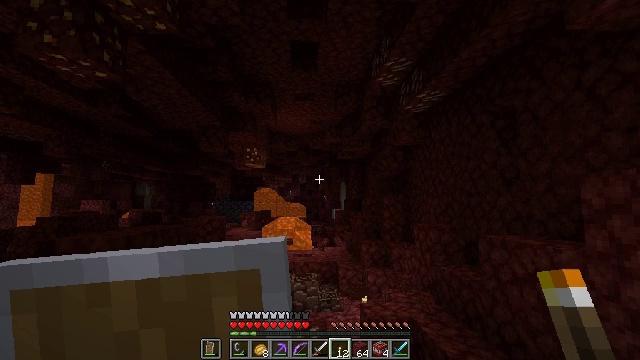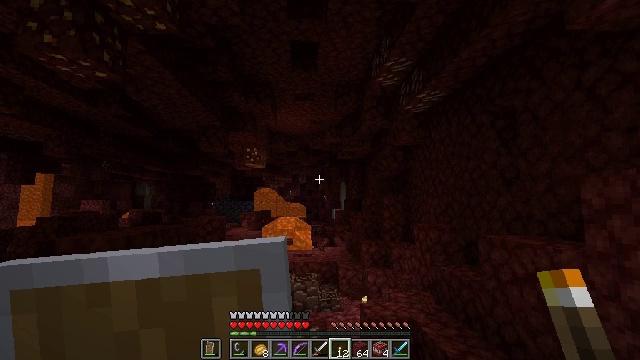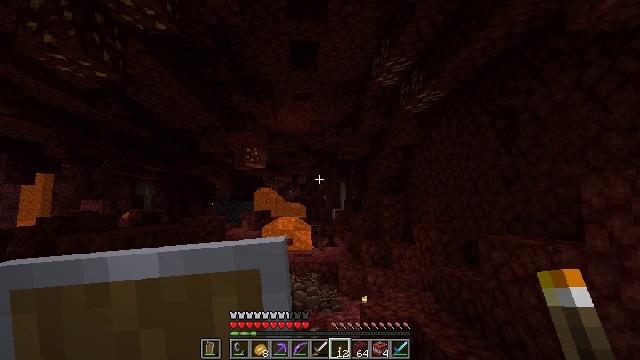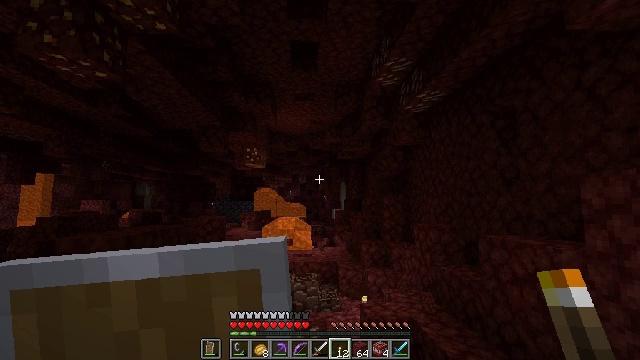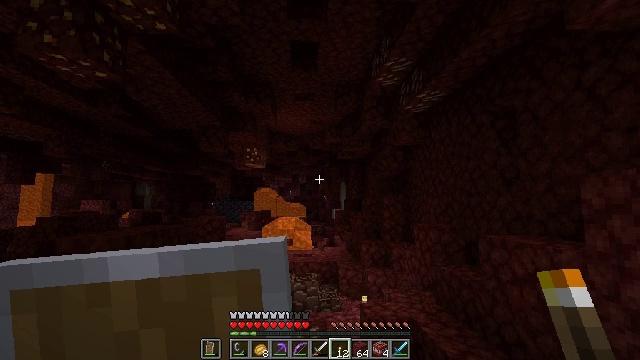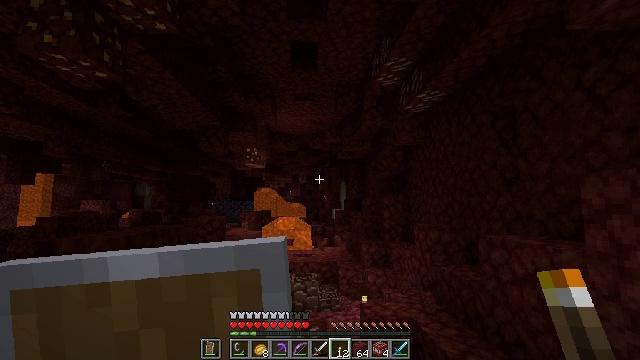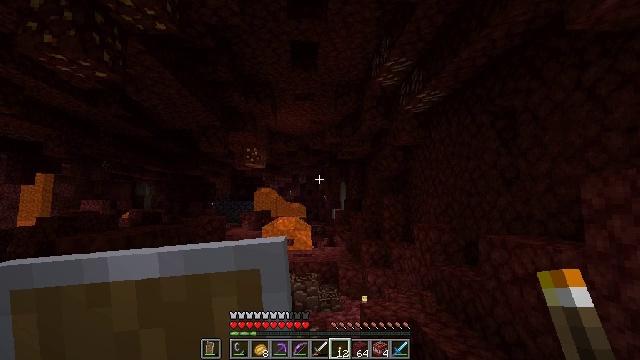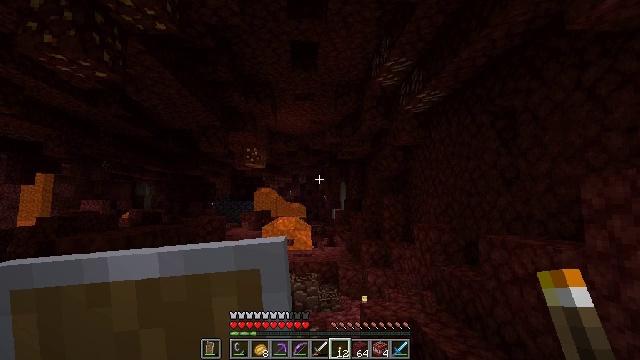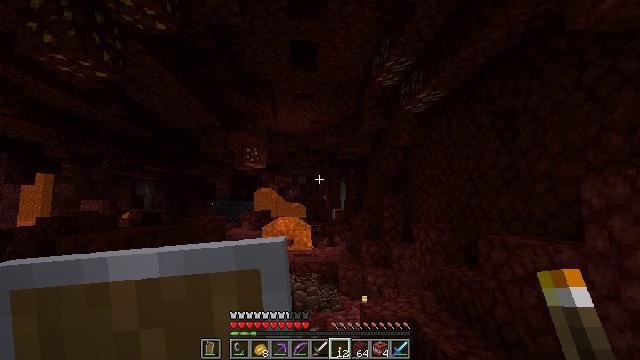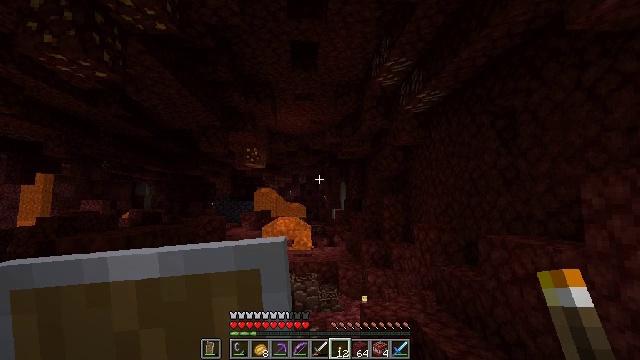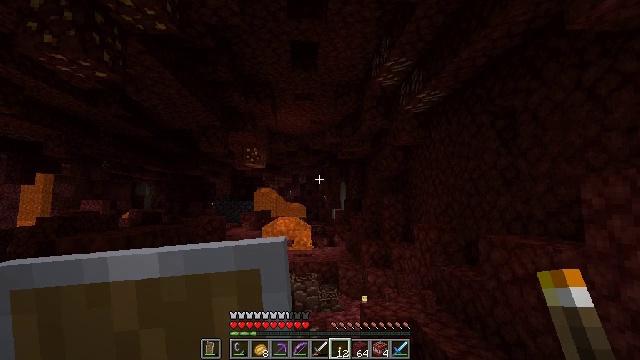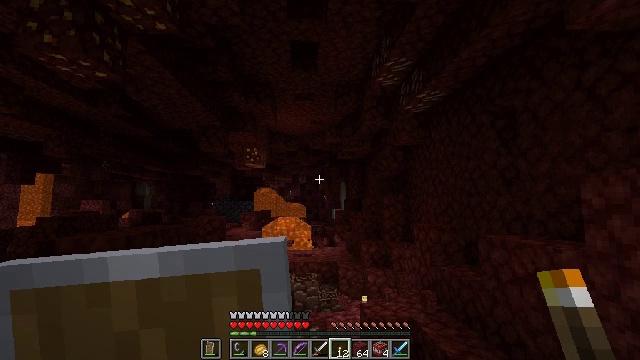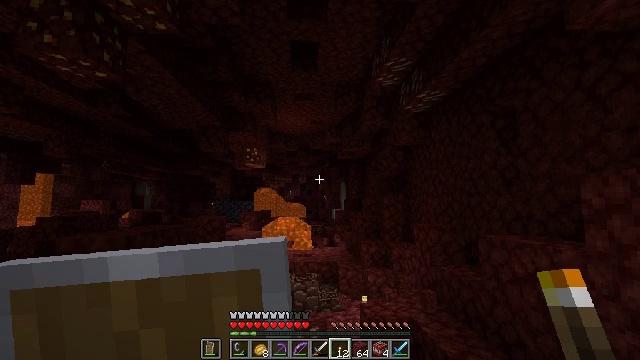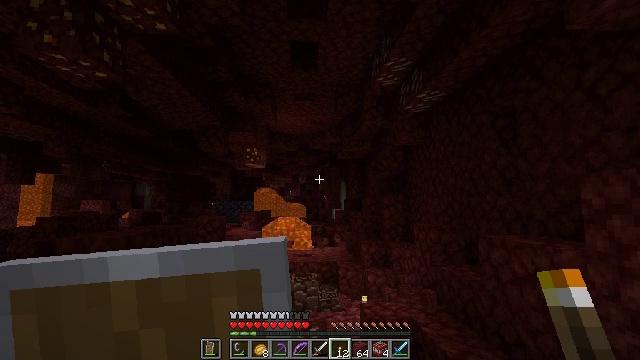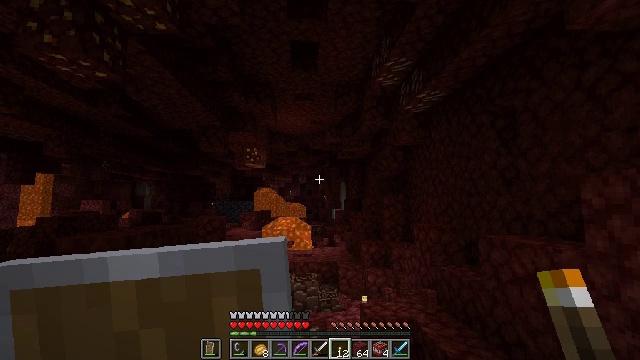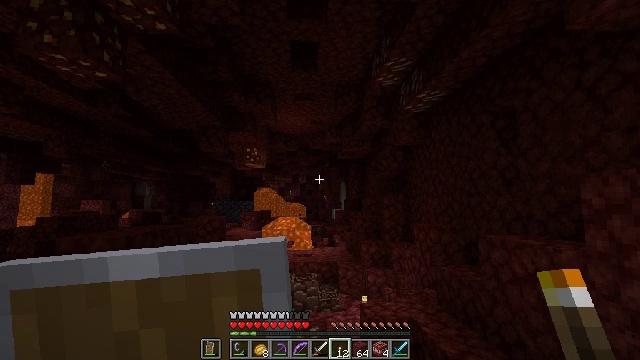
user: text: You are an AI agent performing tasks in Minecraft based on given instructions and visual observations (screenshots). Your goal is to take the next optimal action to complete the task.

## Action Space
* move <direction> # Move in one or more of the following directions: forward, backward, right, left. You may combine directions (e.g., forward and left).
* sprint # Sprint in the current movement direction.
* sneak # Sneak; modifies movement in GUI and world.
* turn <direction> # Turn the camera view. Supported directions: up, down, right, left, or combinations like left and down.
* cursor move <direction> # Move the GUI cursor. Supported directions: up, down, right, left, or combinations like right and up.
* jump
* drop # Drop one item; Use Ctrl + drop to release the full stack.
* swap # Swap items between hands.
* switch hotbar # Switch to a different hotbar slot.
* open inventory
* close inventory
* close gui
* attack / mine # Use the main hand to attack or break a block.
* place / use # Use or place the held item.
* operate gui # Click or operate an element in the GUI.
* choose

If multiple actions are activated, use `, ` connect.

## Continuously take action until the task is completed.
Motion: motion action
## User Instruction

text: Find and extract ancient debris from the Nether.
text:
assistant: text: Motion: no_op
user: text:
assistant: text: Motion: no_op
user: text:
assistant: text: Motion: no_op
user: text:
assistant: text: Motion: no_op
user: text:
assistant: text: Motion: no_op
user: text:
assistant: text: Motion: no_op
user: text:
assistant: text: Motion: no_op
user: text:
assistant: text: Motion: no_op
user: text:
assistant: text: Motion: no_op
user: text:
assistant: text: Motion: no_op
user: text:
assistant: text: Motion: no_op
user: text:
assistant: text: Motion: no_op
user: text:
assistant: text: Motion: no_op
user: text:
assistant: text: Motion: no_op
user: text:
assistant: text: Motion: no_op
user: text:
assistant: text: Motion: no_op
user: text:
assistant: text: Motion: no_op
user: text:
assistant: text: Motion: no_op
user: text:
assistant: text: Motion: no_op
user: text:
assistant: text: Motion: no_op
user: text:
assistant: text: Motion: no_op
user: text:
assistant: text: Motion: no_op
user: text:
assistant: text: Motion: no_op
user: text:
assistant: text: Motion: no_op
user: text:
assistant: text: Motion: no_op
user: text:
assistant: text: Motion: no_op
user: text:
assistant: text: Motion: no_op
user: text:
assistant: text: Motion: no_op
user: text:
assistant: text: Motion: no_op
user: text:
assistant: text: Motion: no_op